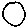
Label: moon